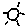
Label: sun